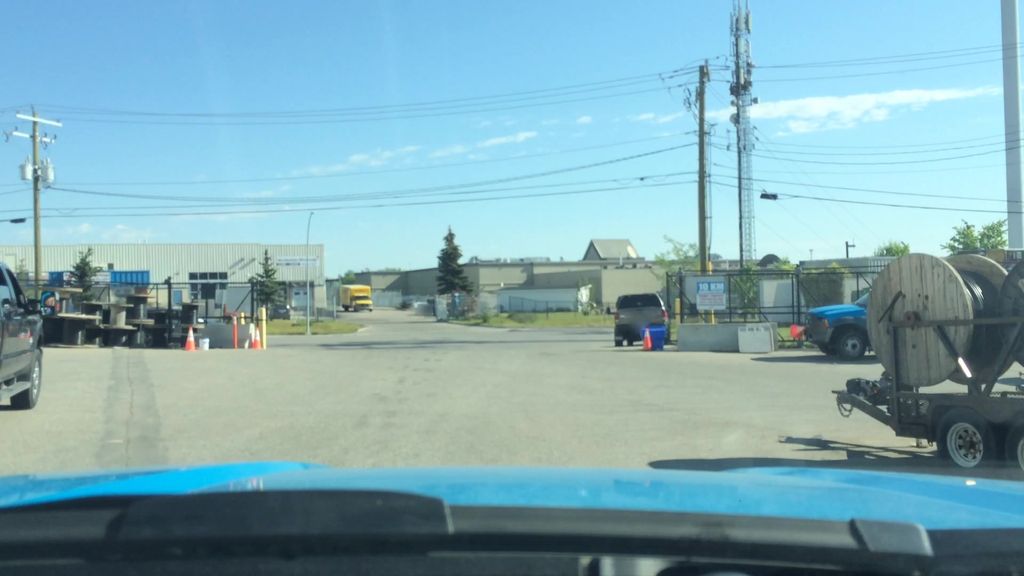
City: calgary